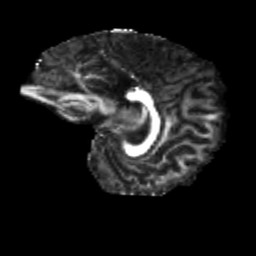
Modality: FA
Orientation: sagittal
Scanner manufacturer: siemens
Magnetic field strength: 3 T
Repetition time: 4 s
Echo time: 0.0594 s